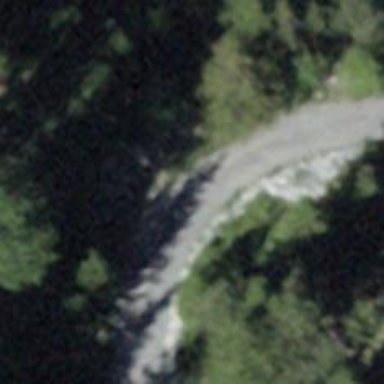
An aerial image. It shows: Gravel track with grade2 quality.